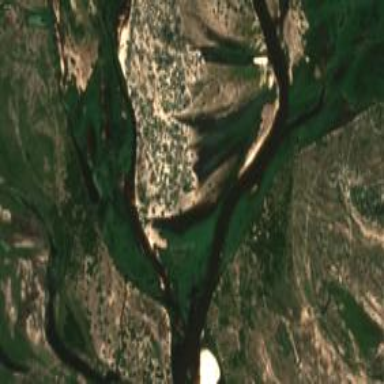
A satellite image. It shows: Beautiful river scene.